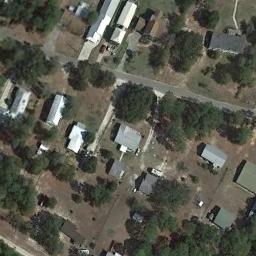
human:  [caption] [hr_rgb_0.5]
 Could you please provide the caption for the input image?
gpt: Many buildings are in medium residential area .

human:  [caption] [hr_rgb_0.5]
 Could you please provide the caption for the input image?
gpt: The medium residential is on the grass next to some trees .

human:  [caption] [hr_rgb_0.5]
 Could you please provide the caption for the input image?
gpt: The medium residential area has some houses of different sizes and lots of trees .

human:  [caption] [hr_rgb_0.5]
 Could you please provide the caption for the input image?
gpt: The houses in the medium - sized residential areas are of different colors .

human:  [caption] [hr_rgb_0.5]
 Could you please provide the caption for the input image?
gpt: There are some green trees and white buildings on the medium residential area .